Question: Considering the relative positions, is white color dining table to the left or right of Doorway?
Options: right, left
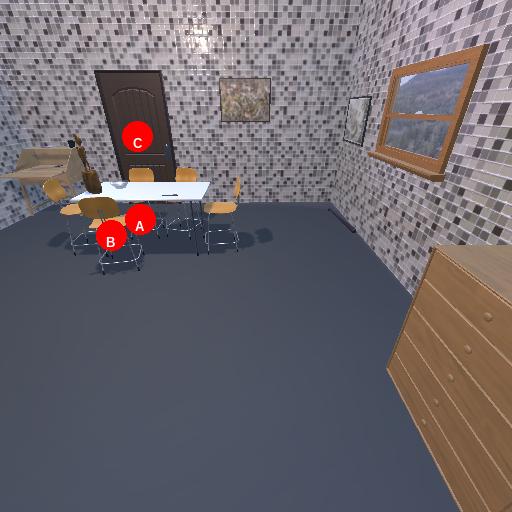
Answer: right